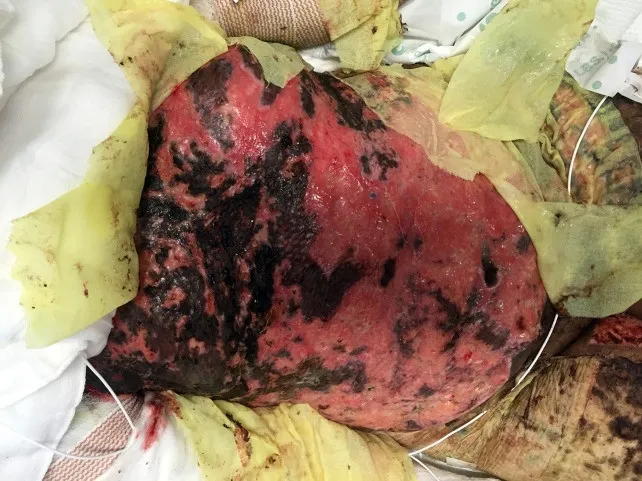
Failed anterior torso skin graft on hospital day 28.
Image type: medical_photograph (skin_photograph)